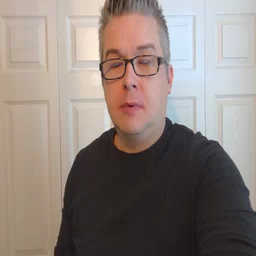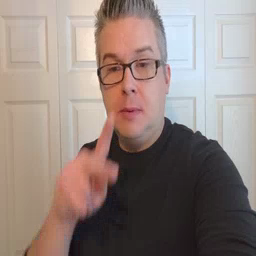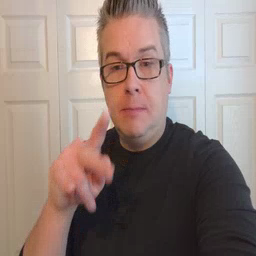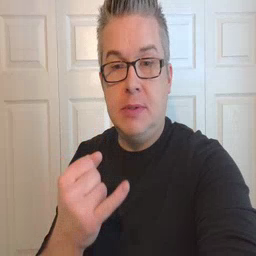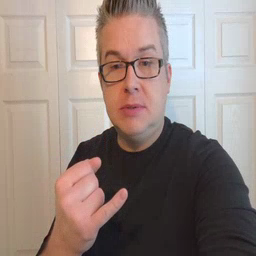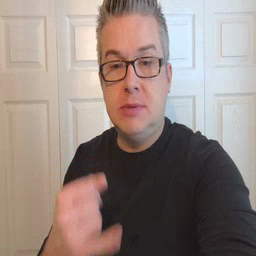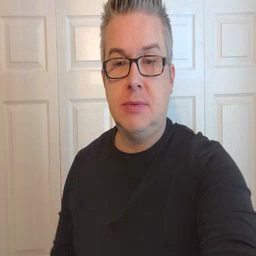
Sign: pajamas